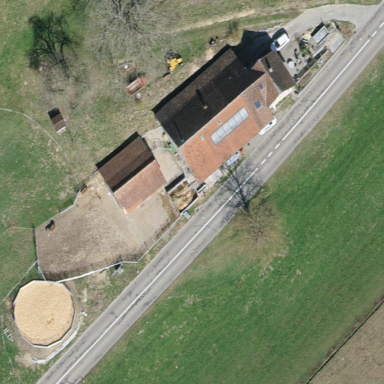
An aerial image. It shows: Farmyard area.